Current action and preconditions to check: path_clear

Your task: For each precondition in the list above, predict whether it will hold at this action.

Consider the current scene as observed from the mobile robot's camera, and analyze the predicted future states of all dynamic agents (e.g., people, animals, vehicles, or any moving entities) within the NEXT SECOND.

IMPORTANT: Only answer "very likely" if you are absolutely certain—based on strong, clear evidence—that a dynamic agent will violate the precondition in the predicted future state. Do NOT answer "very likely" for unlikely, ambiguous, or low-probability risks.

Ask yourself for each precondition: Is there a high probability, with clear and convincing evidence, that the predicted future states of any dynamic agent will interfere with the predicted future state of the currently executing action within the NEXT SECOND, causing that precondition to fail?

Assess the risk level based on these predictions. Use "likely" or "very likely" if motions create a clear risk of interference.

Use "neutral" or "improbable" if agents are nearby but their predicted paths are clearly diverging or non-conflicting.

Failure Risk Categories: "very improbable", "improbable", "neutral", "likely", "very likely"

Answer Format: Output ONLY the probability_of_failure value from these categories: "very improbable", "improbable", "neutral", "likely", "very likely"

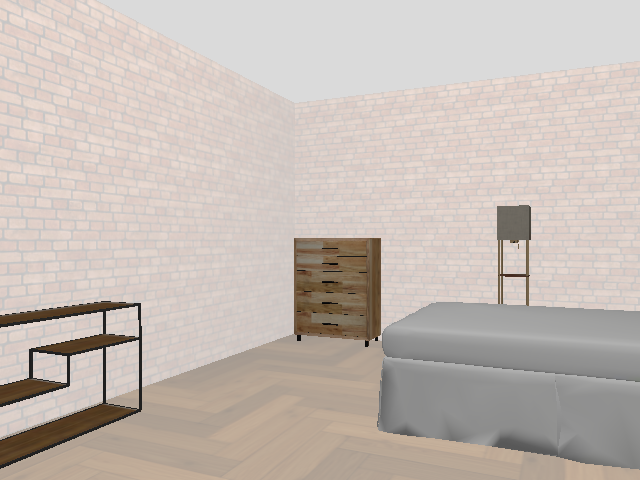

Answer: very improbable